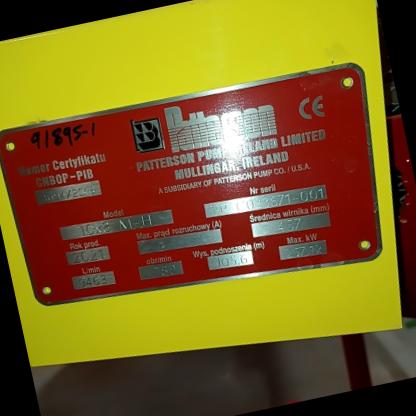
Klasa: tabliczka-znamionowa